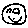
Label: smiley face